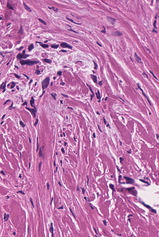
Tumor epithelial tissue: no
Tumor-associated stroma tissue: yes
Normal tissue: no